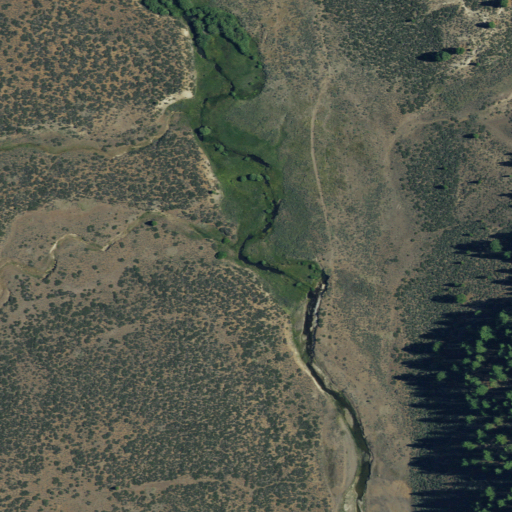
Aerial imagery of valley in California named Russel Valley containing shrub, evergreen forest, and woody wetlands